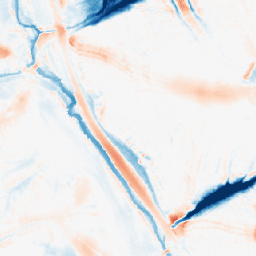
Category: morphological
Decomposition family: tophat_combined
Decomposition parameters: size: 20
Upsampling method: nearest
Upsampling parameters: scale: 4
Upsampling scale: 4